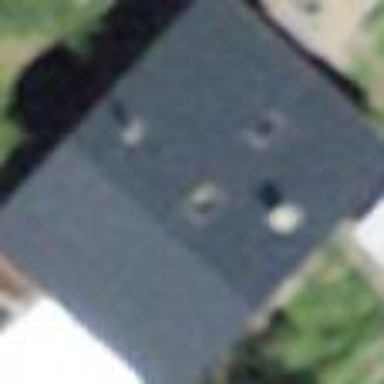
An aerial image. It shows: Building with gabled roof oriented across its structure.